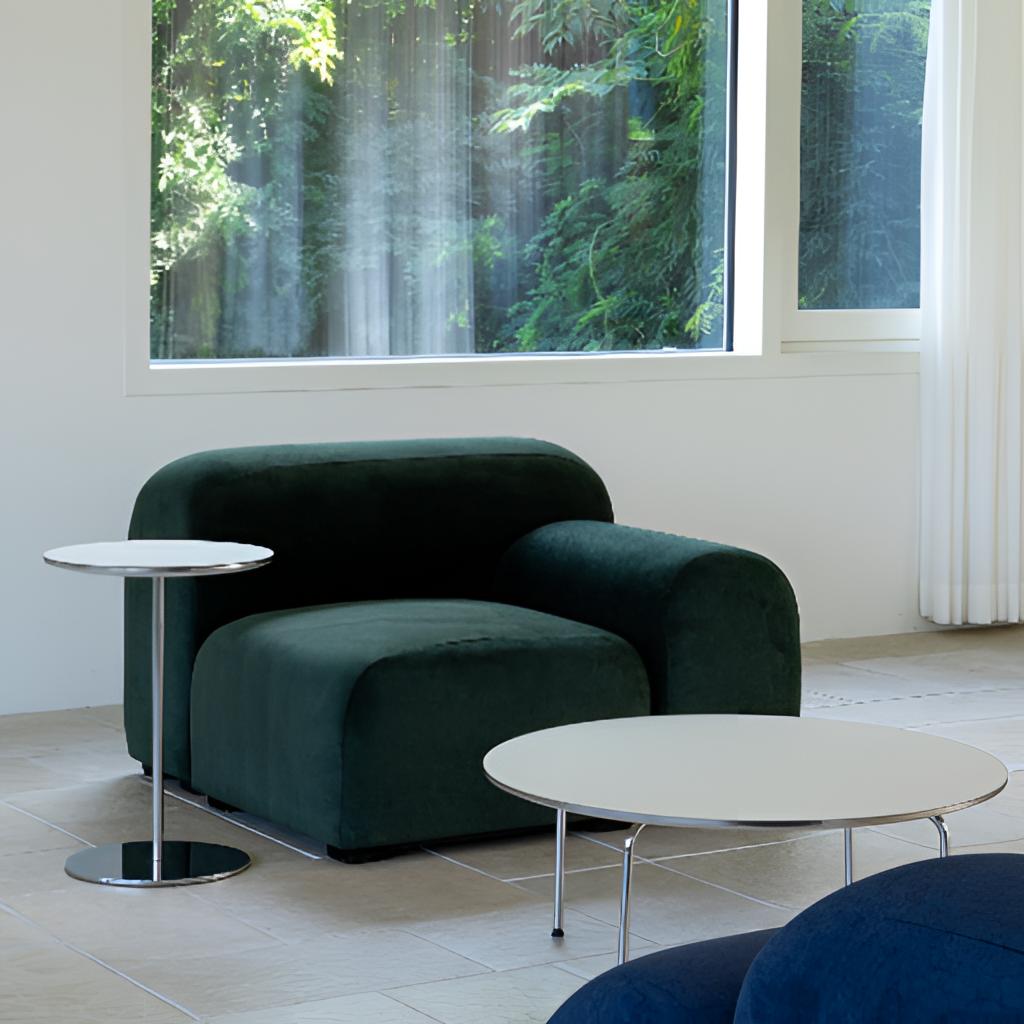
velvet armchair, living room, minimalist, white paint wallpaper, with solid pattern, tile flooring, with grid pattern